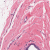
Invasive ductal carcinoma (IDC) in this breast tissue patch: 0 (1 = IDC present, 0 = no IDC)